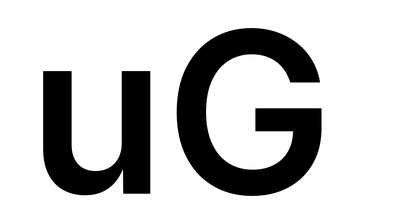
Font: Inter_SemiBold